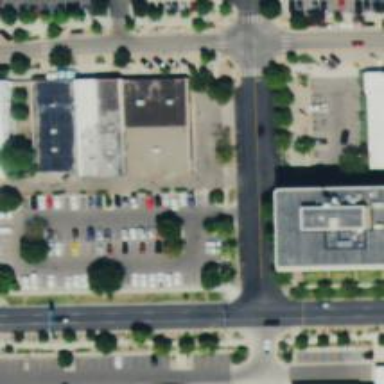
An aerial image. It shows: Parking space.